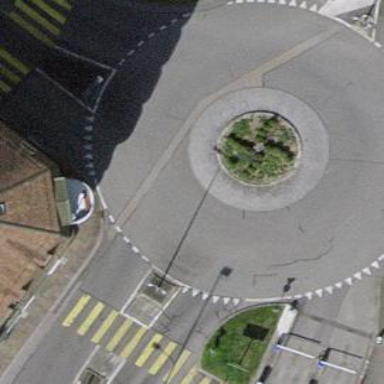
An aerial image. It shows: Unclassified asphalt road with roundabout junction.